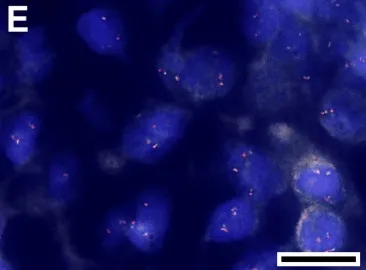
Immunohistochemical and fluorescence in situ hybridization findings. FISH analysis using break-apart probes for EWSR1 . Bars in.
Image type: pathology (fish)